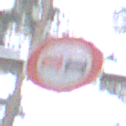
Verkehrszeichen: Ueberholverbot
Umgebung: Outdoor, Nature
Tageszeit: Midday
Wetter: Overcast
Licht: Natural
Jahreszeit: NotSpecified
Kontrast: LowContrast